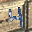
Label: 4